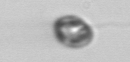
Label: flagellate